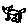
Label: cat